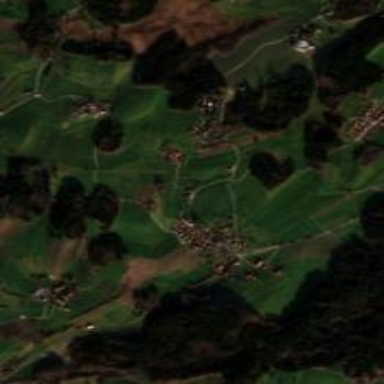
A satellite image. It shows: Village.